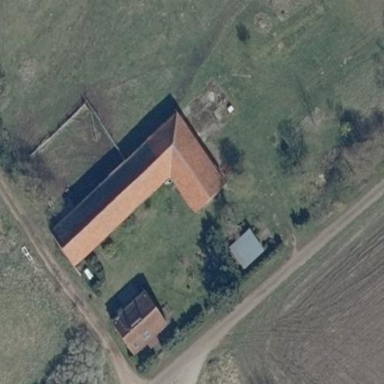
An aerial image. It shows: Farmyard area.